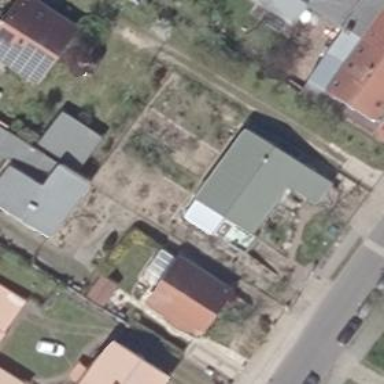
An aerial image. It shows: Detached building with gabled roof.